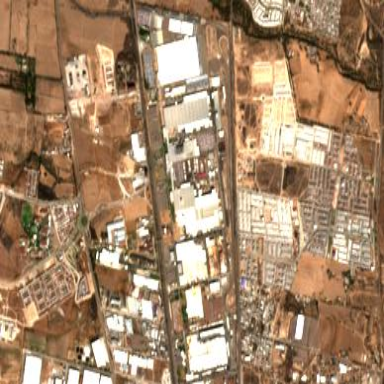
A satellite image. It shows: Industrial area.